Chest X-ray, PA view. Patient: 71 years old, sex M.
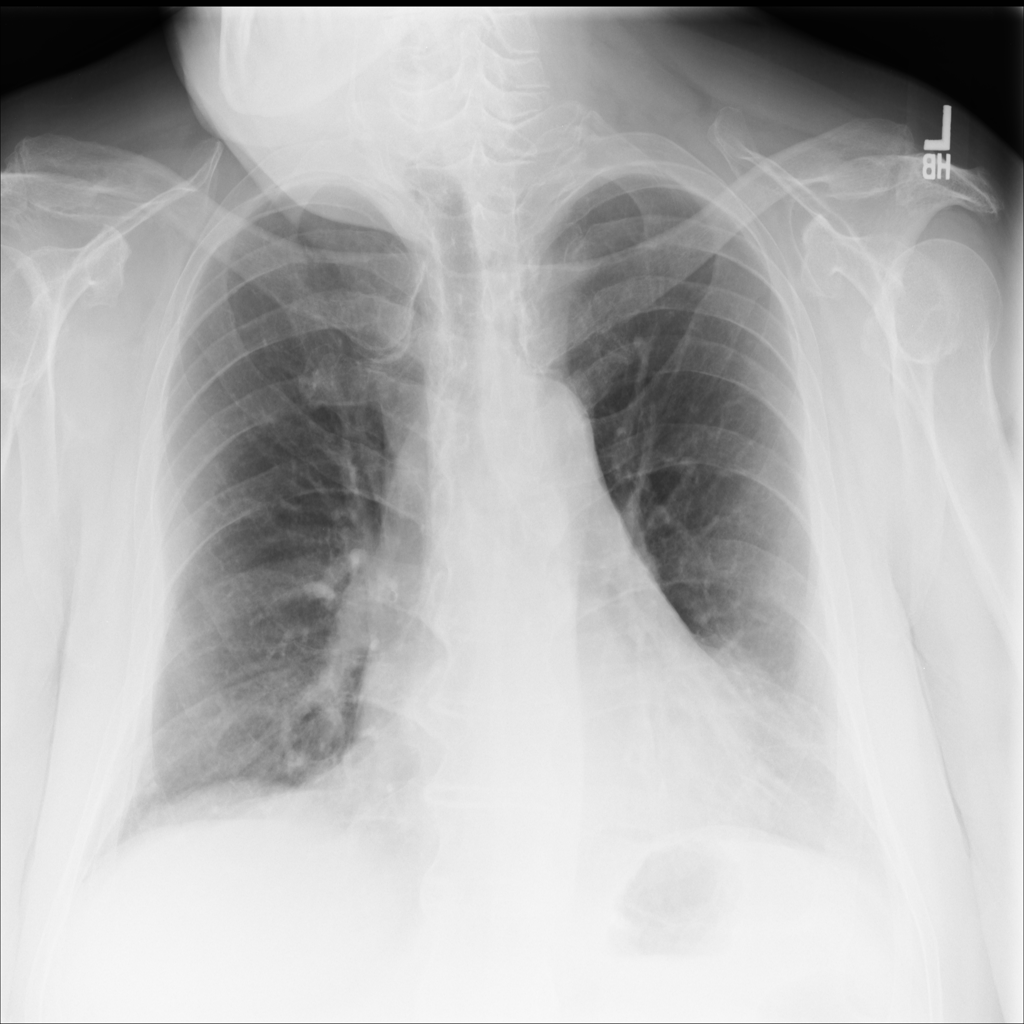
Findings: Atelectasis, Consolidation